Interaction volume radius: 5 \u00c5
Interaction volume height: 15 \u00c5
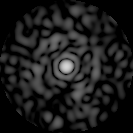
Disorder parameter: 0.8163